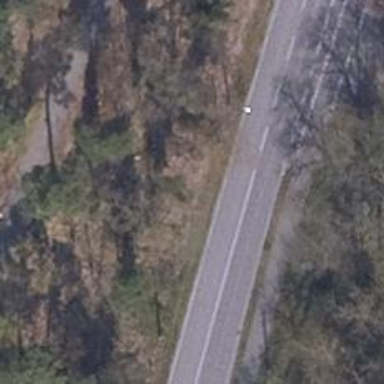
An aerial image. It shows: Secondary road with asphalt surface and sidewalks on both sides.